Current action and preconditions to check: path_clear

Your task: For each precondition in the list above, predict whether it will hold at this action.

Consider the current scene as observed from the mobile robot's camera, and analyze the predicted future states of all dynamic agents (e.g., people, animals, vehicles, or any moving entities) within the NEXT SECOND.

IMPORTANT: Only answer "very likely" if you are absolutely certain—based on strong, clear evidence—that a dynamic agent will violate the precondition in the predicted future state. Do NOT answer "very likely" for unlikely, ambiguous, or low-probability risks.

Ask yourself for each precondition: Is there a high probability, with clear and convincing evidence, that the predicted future states of any dynamic agent will interfere with the predicted future state of the currently executing action within the NEXT SECOND, causing that precondition to fail?

Assess the risk level based on these predictions. Use "likely" or "very likely" if motions create a clear risk of interference.

Use "neutral" or "improbable" if agents are nearby but their predicted paths are clearly diverging or non-conflicting.

Failure Risk Categories: "very improbable", "improbable", "neutral", "likely", "very likely"

Answer Format: Output ONLY the probability_of_failure value from these categories: "very improbable", "improbable", "neutral", "likely", "very likely"

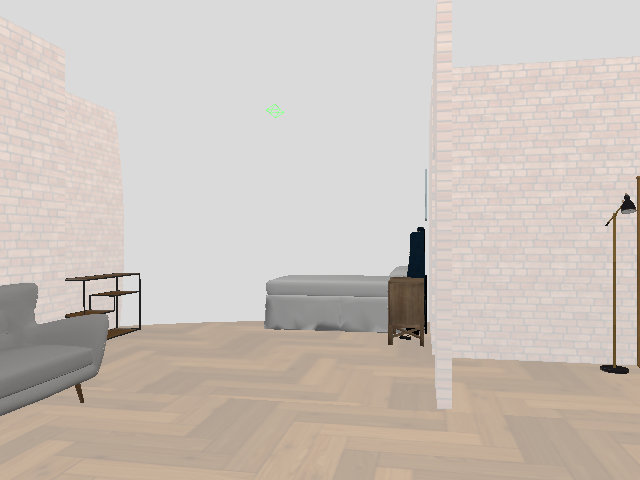

Answer: very improbable